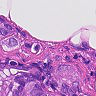
Metastatic tissue present: yes